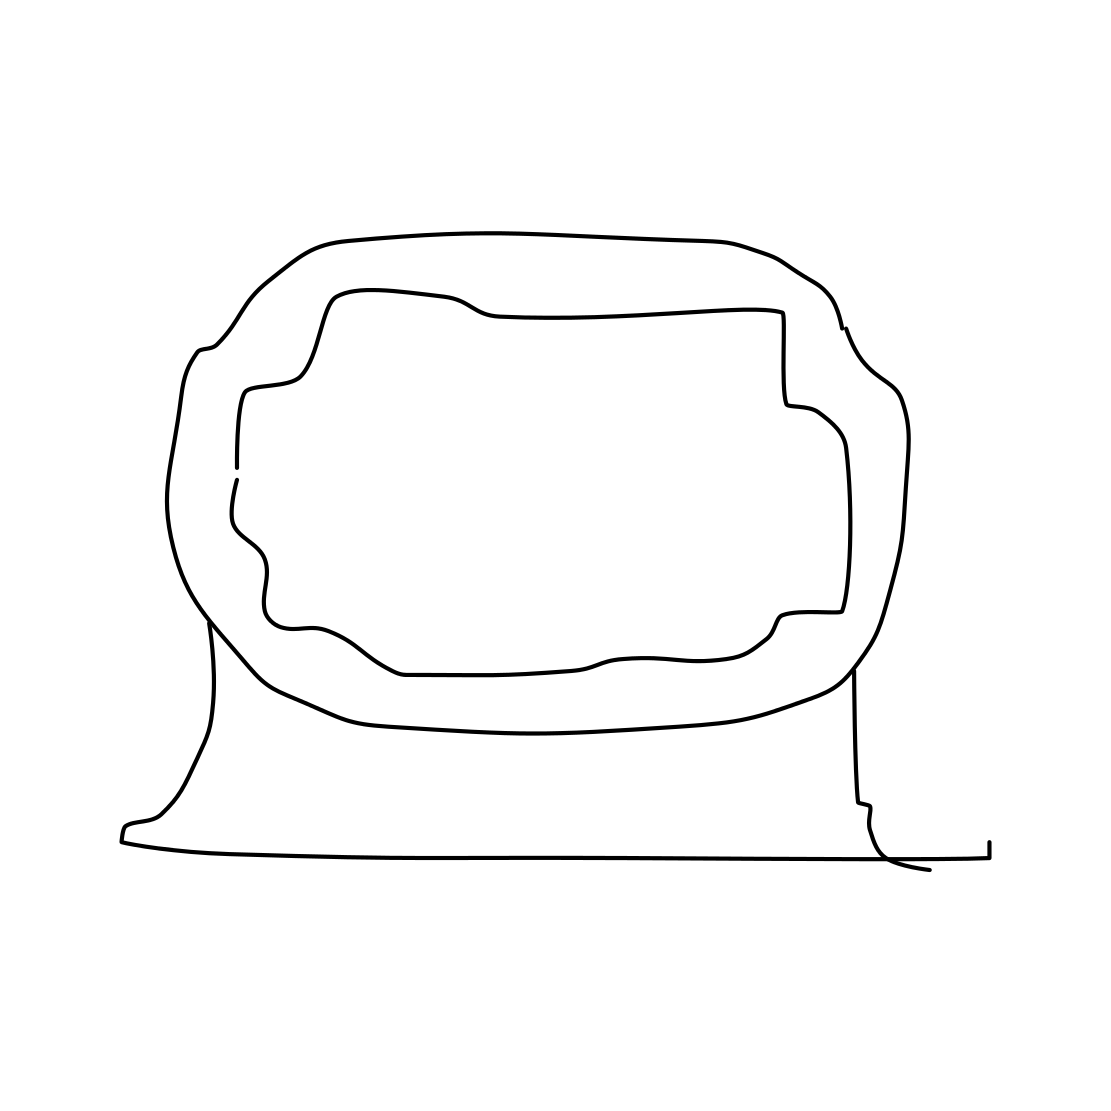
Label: cake